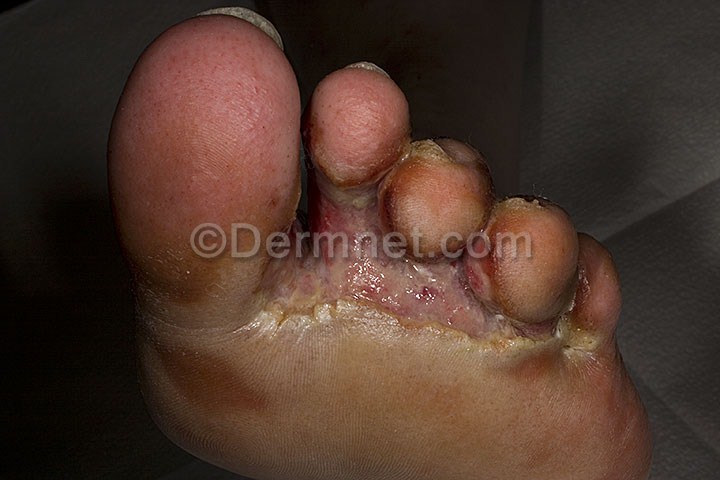
Disease: Cellulitis Impetigo and other Bacterial Infections